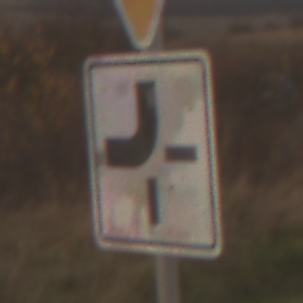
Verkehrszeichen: VerlaufVorfahrtsstrasse2
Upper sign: VorfahrtGewaehren
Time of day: SunriseSunset
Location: Outdoor (Nature)
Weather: PartlyCloudy
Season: NotSpecified
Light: Natural